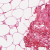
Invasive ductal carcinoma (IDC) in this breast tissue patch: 0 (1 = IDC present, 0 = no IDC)